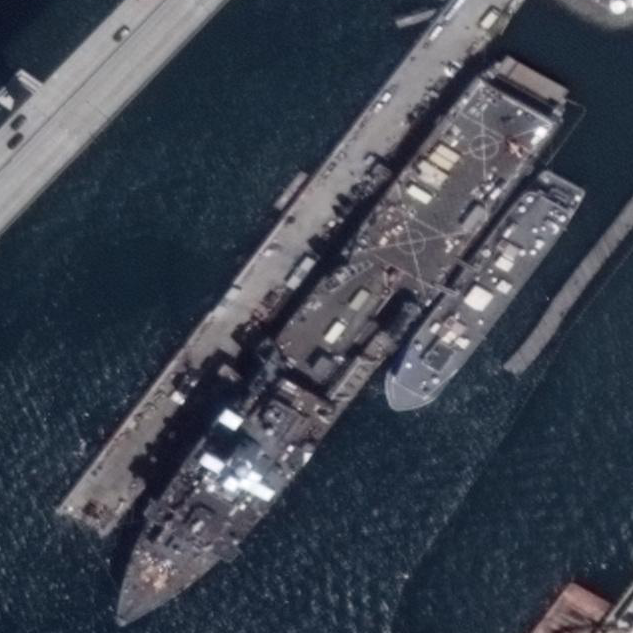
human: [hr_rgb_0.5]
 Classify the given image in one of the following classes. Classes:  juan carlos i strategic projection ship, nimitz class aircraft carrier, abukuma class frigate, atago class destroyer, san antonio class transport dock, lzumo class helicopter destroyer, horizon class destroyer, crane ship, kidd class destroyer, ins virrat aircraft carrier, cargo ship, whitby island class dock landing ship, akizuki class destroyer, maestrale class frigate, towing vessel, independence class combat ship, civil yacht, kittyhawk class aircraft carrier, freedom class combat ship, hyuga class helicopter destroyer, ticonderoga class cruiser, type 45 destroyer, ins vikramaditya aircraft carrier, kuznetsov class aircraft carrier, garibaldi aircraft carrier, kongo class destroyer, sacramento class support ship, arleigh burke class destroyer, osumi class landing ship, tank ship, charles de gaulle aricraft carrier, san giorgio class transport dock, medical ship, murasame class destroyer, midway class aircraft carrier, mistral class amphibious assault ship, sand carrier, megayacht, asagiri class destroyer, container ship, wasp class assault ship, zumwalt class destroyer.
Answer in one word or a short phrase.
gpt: Whitby Island class dock landing ship